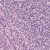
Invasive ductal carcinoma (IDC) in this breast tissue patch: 1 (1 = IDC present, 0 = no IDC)